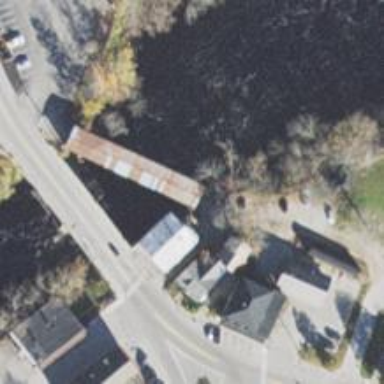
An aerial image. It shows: Abandoned railway over covered path bridge.